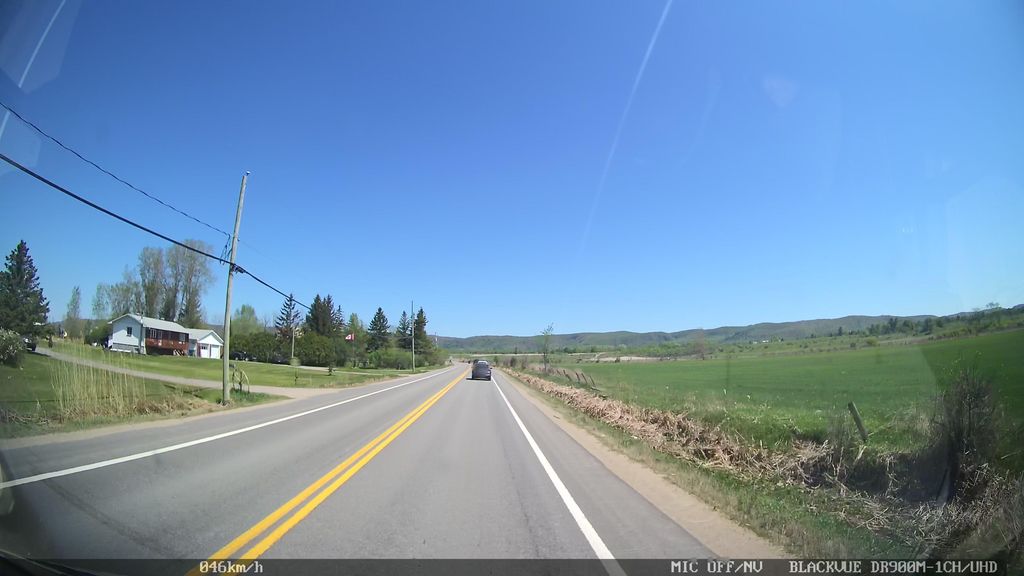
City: ottawa-gatineau